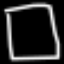
Label: square